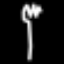
Label: fork